Interaction volume radius: 10 \u00c5
Interaction volume height: 20 \u00c5
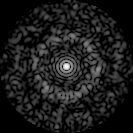
Disorder parameter: 0.8221